Field crop: maize
Growth stage: 2
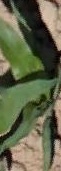
Species: maize